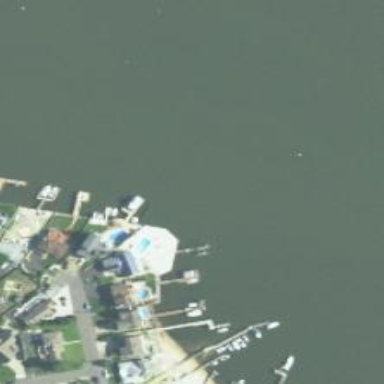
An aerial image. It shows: Man-made pier.